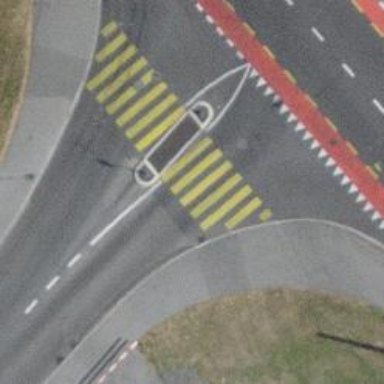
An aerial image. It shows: Footway located on traffic island.